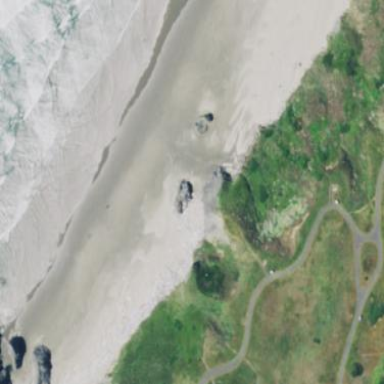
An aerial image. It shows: Sandy beach with natural surroundings.